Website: home-depot
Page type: customer-info-address
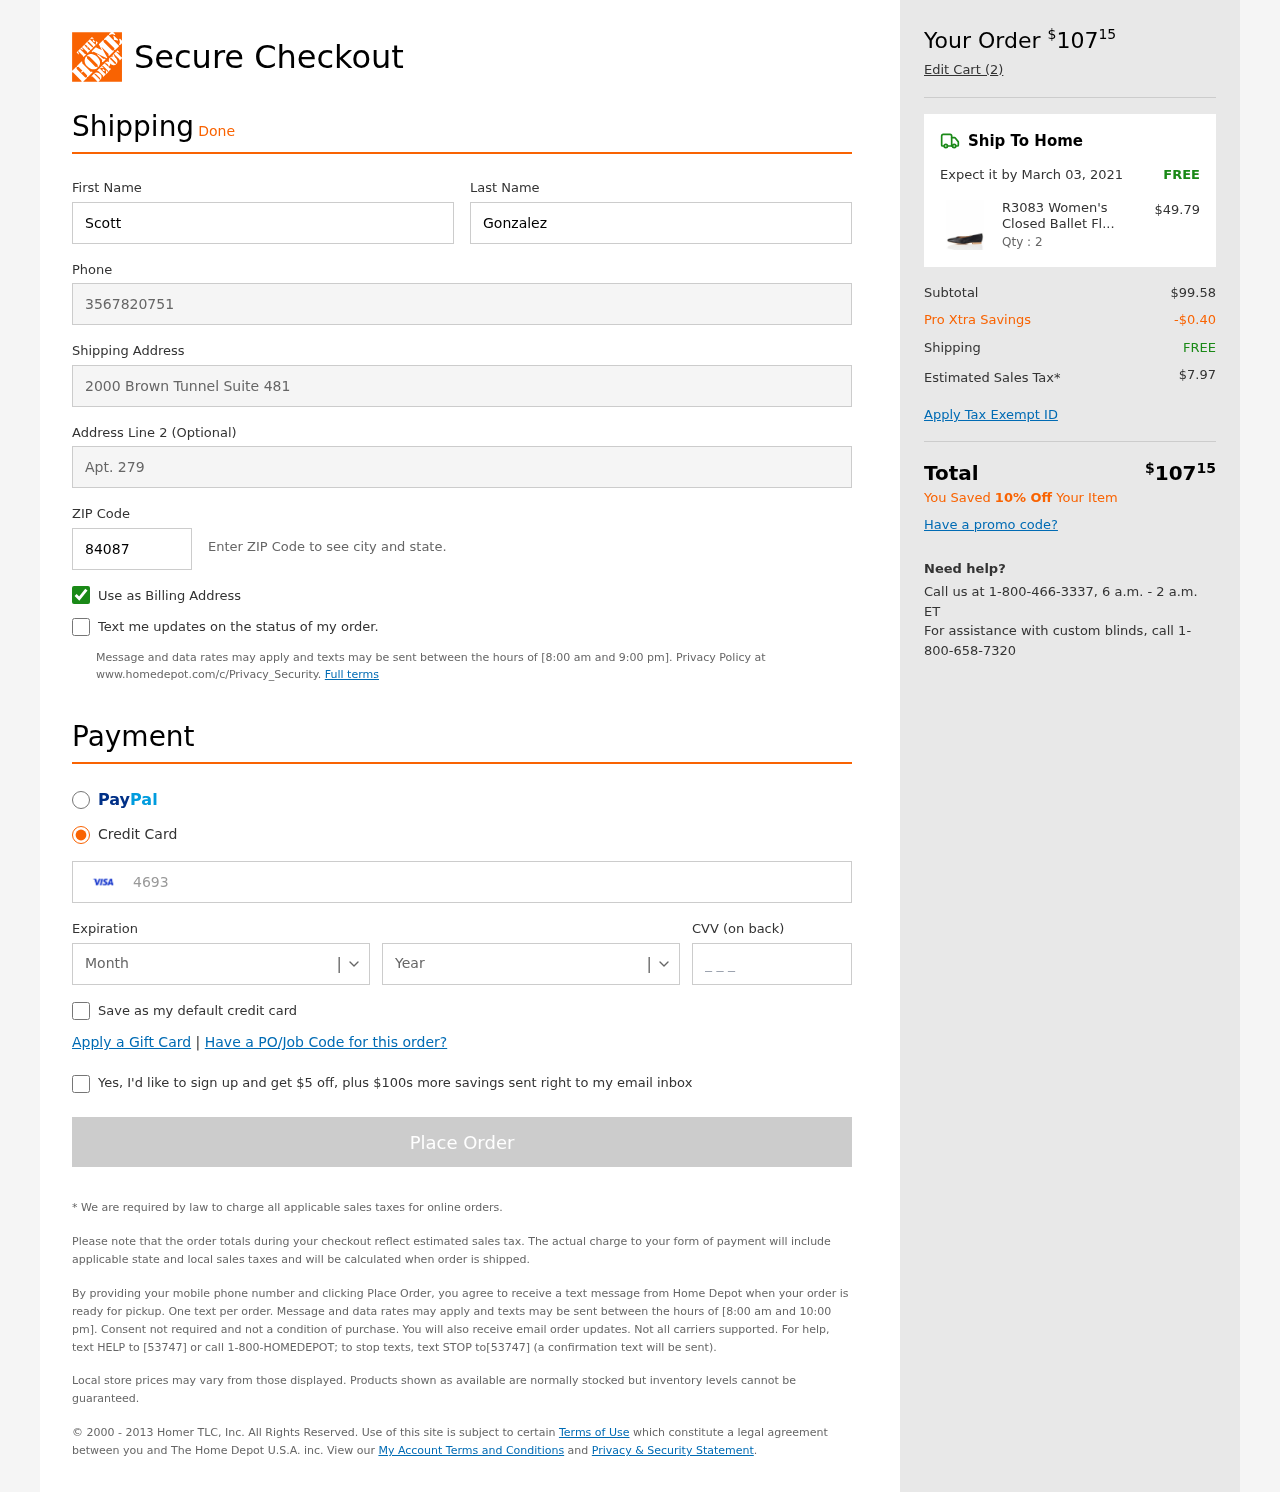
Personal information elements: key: PII_CARD_CVV
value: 828
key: PII_CARD_EXPIRY_MONTH
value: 09
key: PII_CARD_EXPIRY_YEAR
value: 29
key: PII_CARD_NUMBER
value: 4693 2202 1170 0826
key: PII_FIRSTNAME
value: Scott
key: PII_LASTNAME
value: Gonzalez
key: PII_PHONE
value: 3567820751
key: PII_POSTCODE
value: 84087
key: PII_STREET
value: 2000 Brown Tunnel Suite 481
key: PII_STREET2
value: Apt. 279
Product elements: key: PRODUCT1_NAME
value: R3083 Women's Closed Ballet Flats, Black, 37 eu
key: PRODUCT1_PRICE
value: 49.79
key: PRODUCT1_QUANTITY
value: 2
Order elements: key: ORDER_TOTAL
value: $10715
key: ORDER_NUM_ITEMS
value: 2
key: ORDER_DELIVERY_DATE
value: March 03, 2021
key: ORDER_SHIPPING_COST
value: FREE
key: ORDER_SUBTOTAL
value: $99.58
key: ORDER_DISCOUNT
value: -$0.40
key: ORDER_SHIPPING_COST2
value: FREE
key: ORDER_TAX
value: $7.97
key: ORDER_TOTAL2
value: $10715
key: ORDER_SAVINGS_MESSAGE
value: You Saved 10% Off Your Item